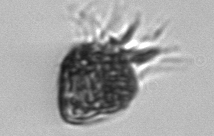
Label: Ciliophora